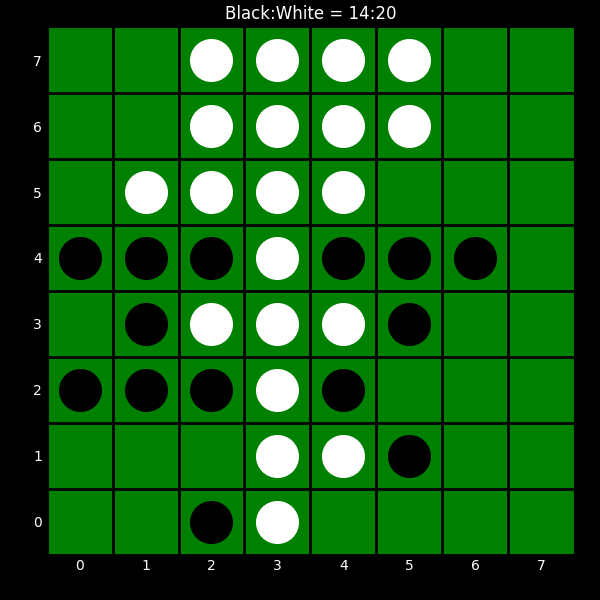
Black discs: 14
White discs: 20